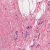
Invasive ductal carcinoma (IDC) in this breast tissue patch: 0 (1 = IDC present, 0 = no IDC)